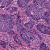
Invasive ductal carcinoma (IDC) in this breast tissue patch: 1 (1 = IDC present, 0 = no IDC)